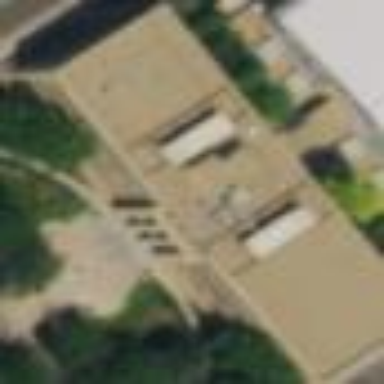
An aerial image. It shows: Office building.